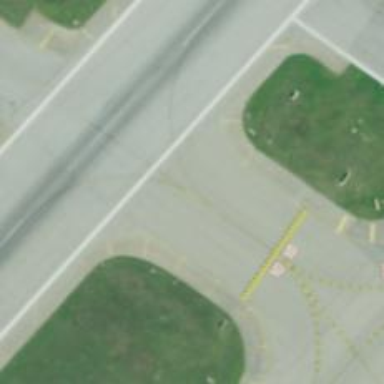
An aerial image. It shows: View of taxiway at the airport.